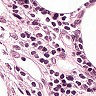
Metastatic tissue present: no